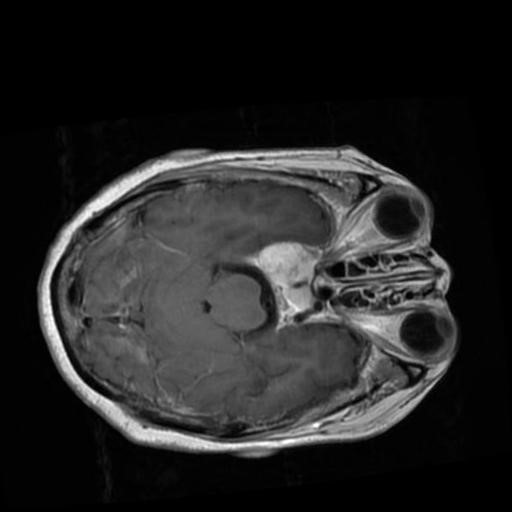
Label: brain_menin